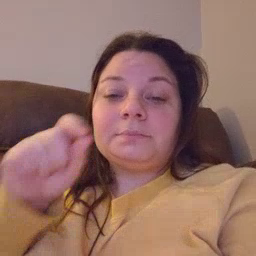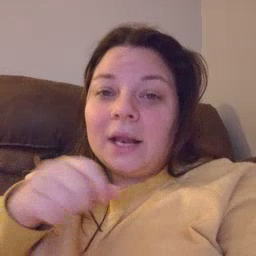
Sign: pen